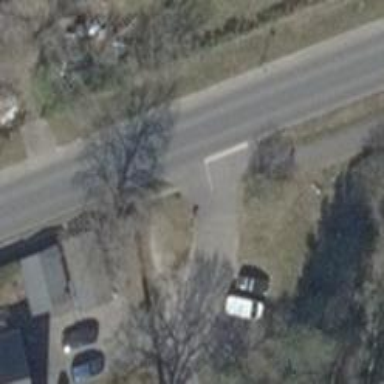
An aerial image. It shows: Asphalt road in residential area.